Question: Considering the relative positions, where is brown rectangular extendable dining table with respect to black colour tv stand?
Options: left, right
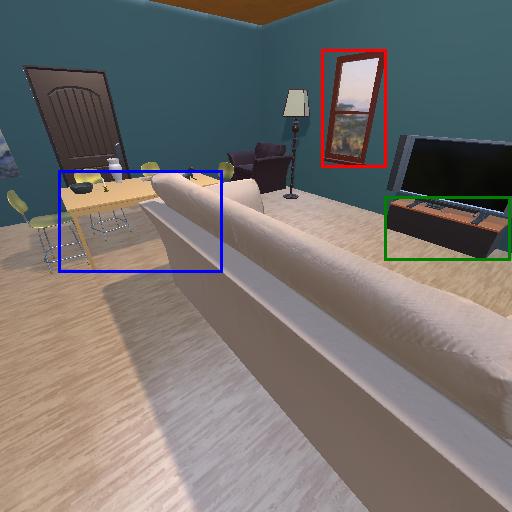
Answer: left